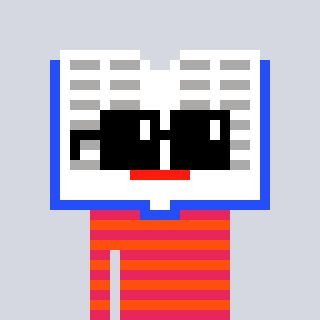
a pixel art character with square black sunglasses, a dictionary-shaped head and a orange-colored body on a cool background